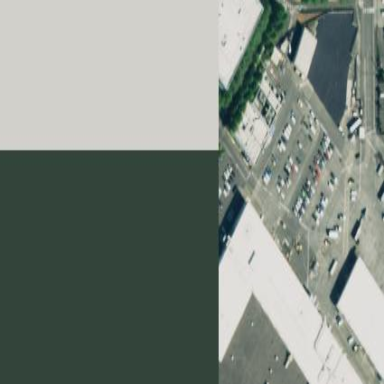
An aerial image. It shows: Parking area with surface.